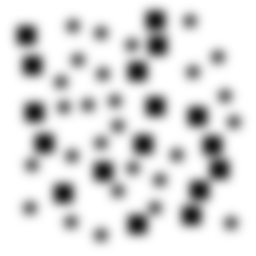
Squares: 17
Triangles: 0
Stars: 27
Total shapes: 44